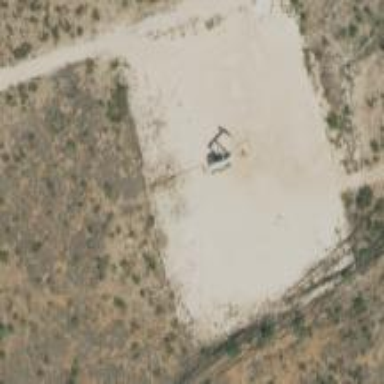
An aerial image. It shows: Petroleum well.